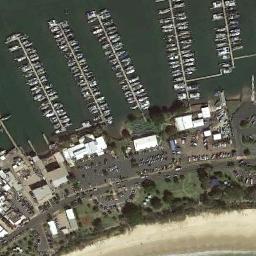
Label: harbor